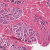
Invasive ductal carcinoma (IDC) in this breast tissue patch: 0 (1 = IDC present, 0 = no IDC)